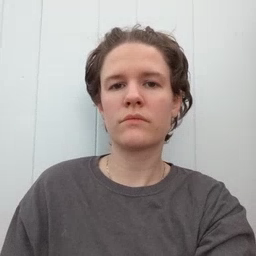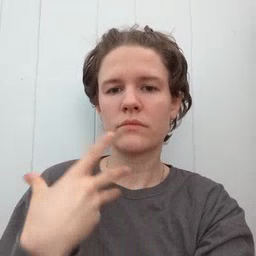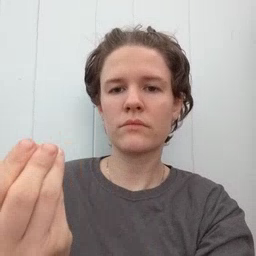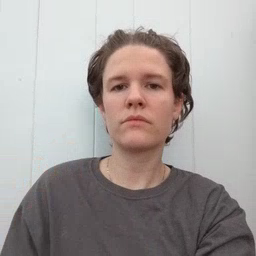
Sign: go